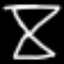
Label: hourglass